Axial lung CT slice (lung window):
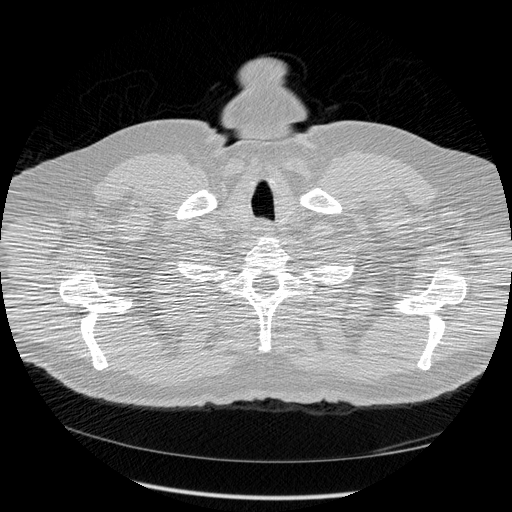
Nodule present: no